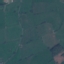
Label: Pasture